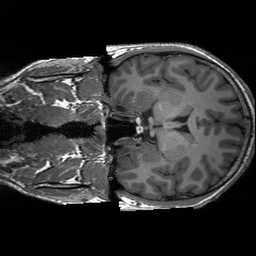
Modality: T1w
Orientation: coronal
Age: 28
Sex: male
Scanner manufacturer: siemens
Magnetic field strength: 3 T
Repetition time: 2.3 s
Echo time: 0.00233 s